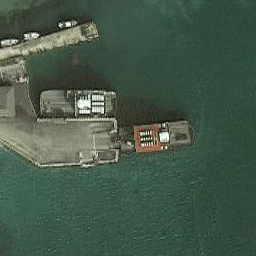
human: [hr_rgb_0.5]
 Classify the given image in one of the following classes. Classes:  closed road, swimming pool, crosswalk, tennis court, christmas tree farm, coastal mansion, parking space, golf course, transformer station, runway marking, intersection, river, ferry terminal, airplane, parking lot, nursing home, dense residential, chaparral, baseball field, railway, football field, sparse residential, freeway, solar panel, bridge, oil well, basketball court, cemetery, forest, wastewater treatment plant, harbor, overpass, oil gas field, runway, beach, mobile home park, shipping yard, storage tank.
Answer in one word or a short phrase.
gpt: ferry terminal